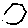
Label: hexagon